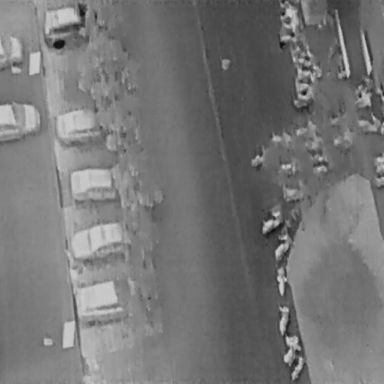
There are 33 objects shown in the infrared image, including seven Cars, and 26 Bicycles.